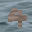
Label: 4